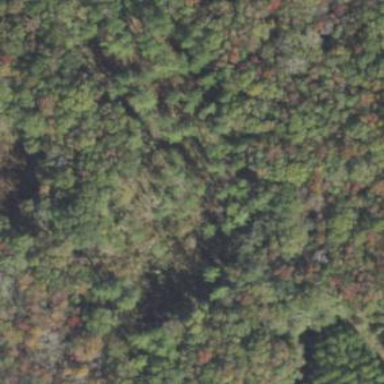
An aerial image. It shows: Forest area dominated by needle-leaved trees.